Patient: sex M, age 75
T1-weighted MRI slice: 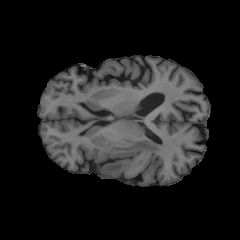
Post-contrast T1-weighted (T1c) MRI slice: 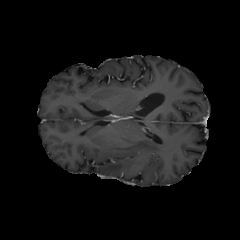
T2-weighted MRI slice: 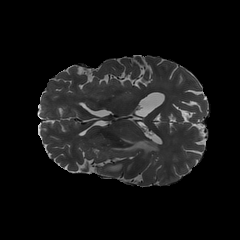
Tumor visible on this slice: yes
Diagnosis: Glioblastoma, IDH-wildtype
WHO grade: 4